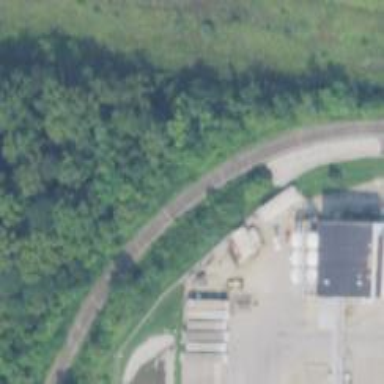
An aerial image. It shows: Railway spur service.